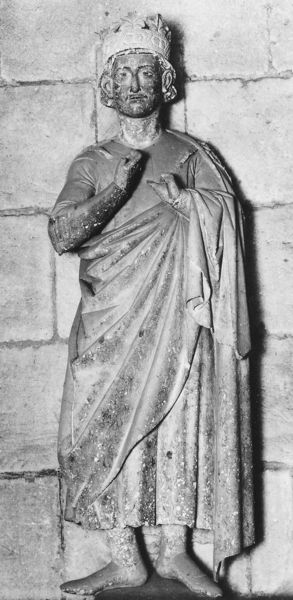
Titel: Kreuzgang, Nordflügel, Königspaar: Ferdinand III. und Beatrix von Hohenstaufen
Standort: Burgos, Kathedrale, Kreuzgang (EU - E)
Schlagwörter: hand, mann, umhang, haar, marmor, mund, nase, tuch, muster, ornament, falten, gesicht, sockel, stein, steine, hals, hände, gewand, haare, frontal, krone, locken, skulptur, statue, ton, mauer, füsse, könig, faltenwurf, foto, barfuss, denkmal, herrscher, fürst, heiliger, umhanf, h#nde